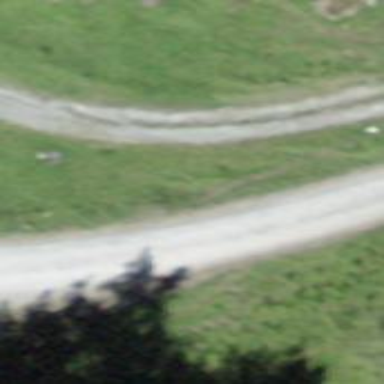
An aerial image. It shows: Unclassified road with gravel surface and grade 2 tracktype.